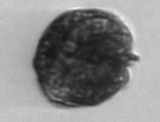
Label: Alexandrium_catenella